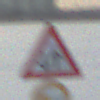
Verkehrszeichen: Gegenverkehr
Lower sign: UeberholverbotKraftfahrzeuge
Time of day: SunriseSunset
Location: Outdoor (Nature)
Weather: PartlyCloudy
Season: NotSpecified
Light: Natural